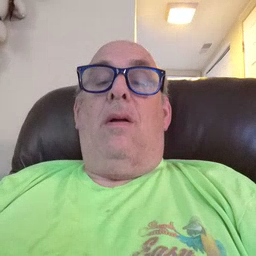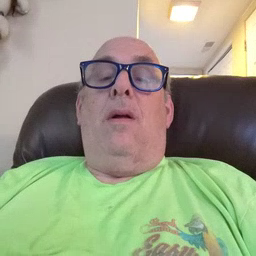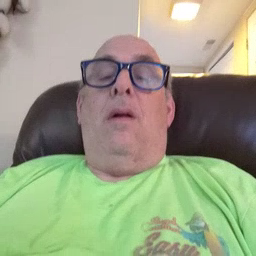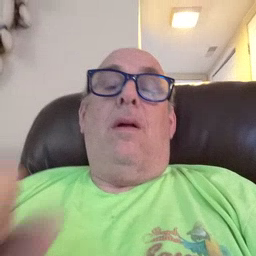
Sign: aunt